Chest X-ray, AP view. Patient: 61 years old, sex F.
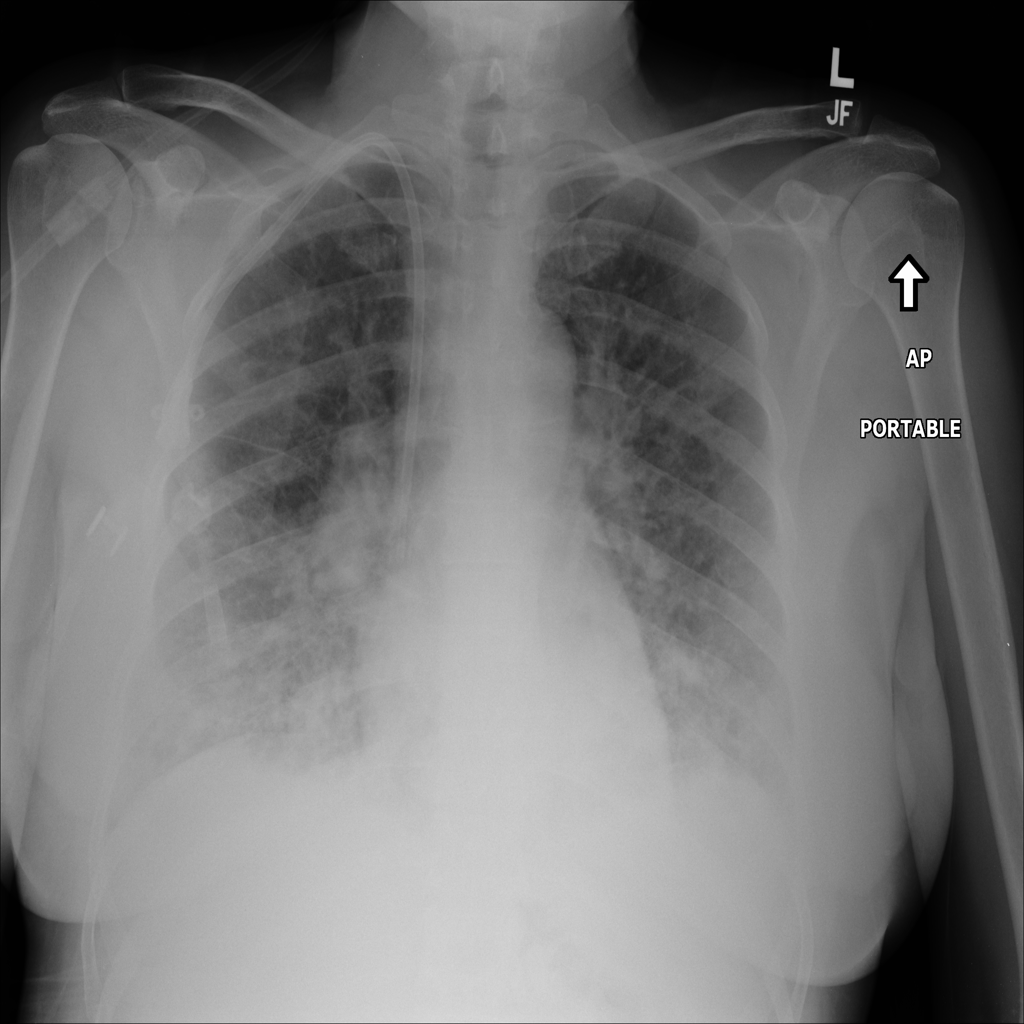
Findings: Effusion, Infiltration